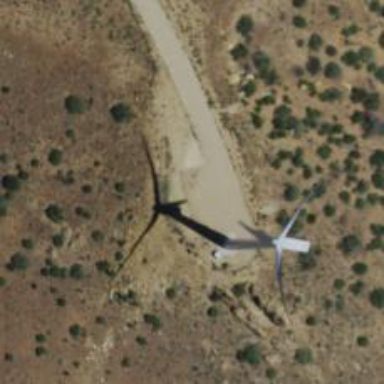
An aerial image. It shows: Wind generator powered by horizontal axis wind turbine.